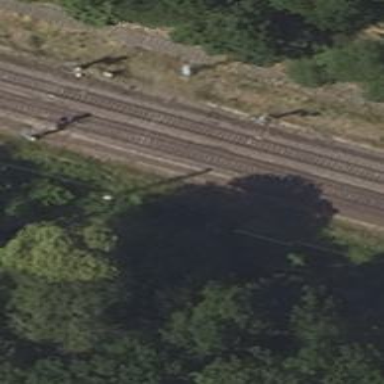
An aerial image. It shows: Railway signal.